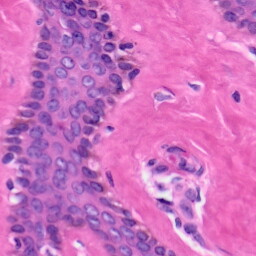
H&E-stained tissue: Skin